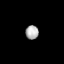
Tissue: lung
Cell type: Fibroblasts
Senescence score: 0.2101
Nuclear area (px): 175
Mean DAPI intensity: 176.469